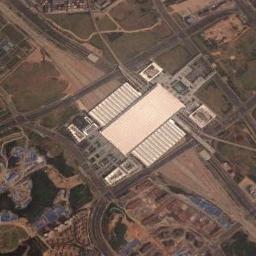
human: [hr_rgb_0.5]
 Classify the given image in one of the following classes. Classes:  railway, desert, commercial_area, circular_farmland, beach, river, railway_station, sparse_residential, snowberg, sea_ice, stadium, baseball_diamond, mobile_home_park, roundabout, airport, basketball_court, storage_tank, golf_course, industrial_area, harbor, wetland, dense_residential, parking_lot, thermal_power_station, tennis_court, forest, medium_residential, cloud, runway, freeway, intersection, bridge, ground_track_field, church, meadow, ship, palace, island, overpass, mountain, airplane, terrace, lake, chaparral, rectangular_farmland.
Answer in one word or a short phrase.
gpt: railway_station